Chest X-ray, AP view. Patient: 51 years old, sex M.
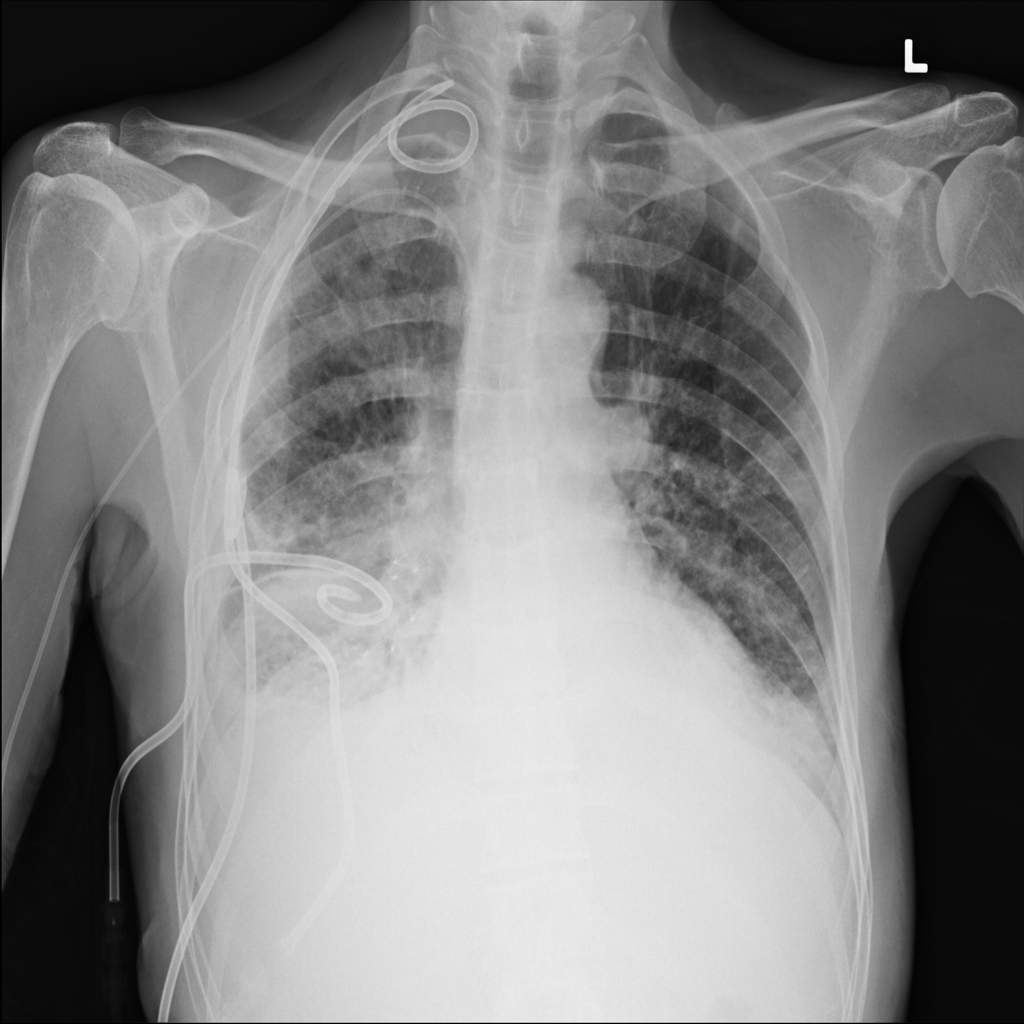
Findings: Consolidation, Infiltration, Pneumothorax